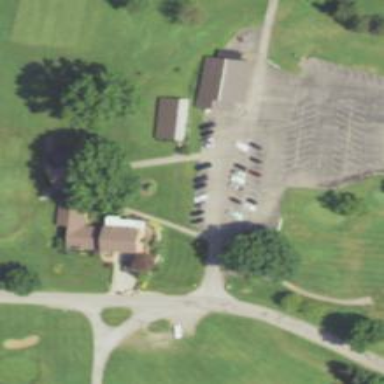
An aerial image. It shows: Path used for both walking and golf.